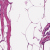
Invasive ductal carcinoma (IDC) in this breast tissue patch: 0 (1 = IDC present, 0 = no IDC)